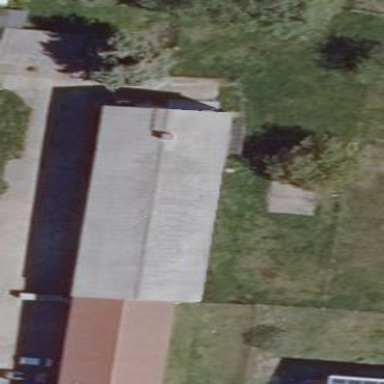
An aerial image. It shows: Gabled building.